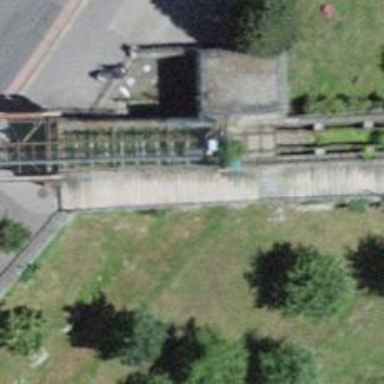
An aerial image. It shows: Disused railway.